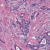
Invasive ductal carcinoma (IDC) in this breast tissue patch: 1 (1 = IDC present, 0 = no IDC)